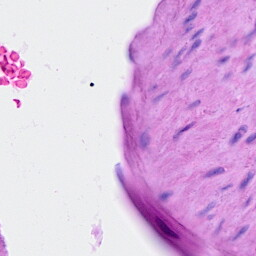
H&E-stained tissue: Ovarian